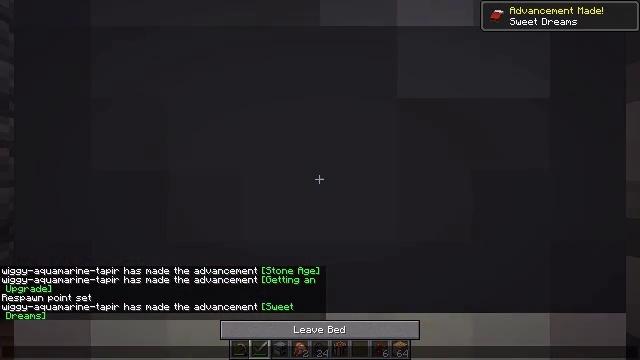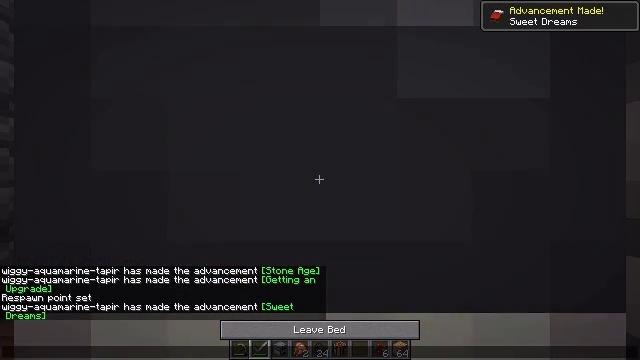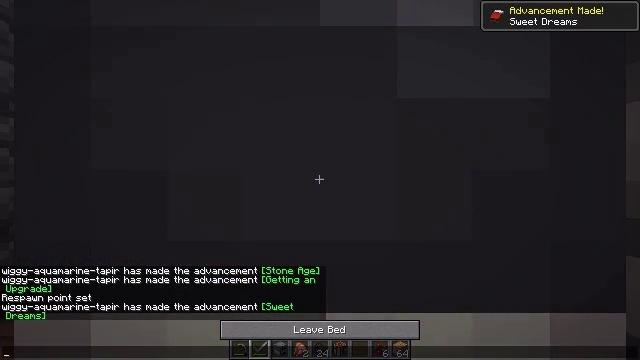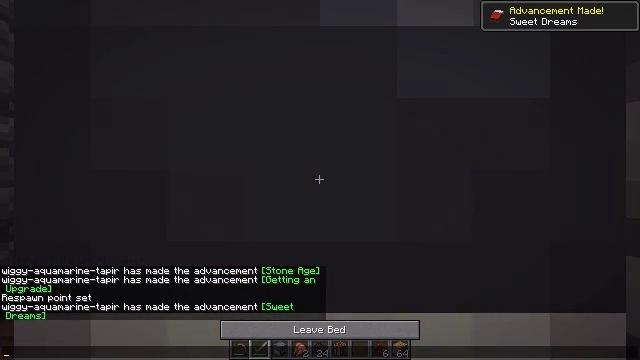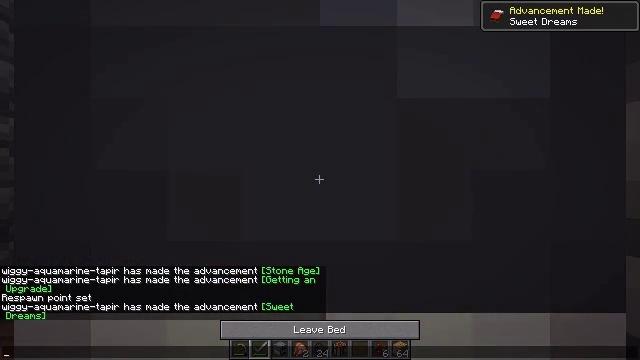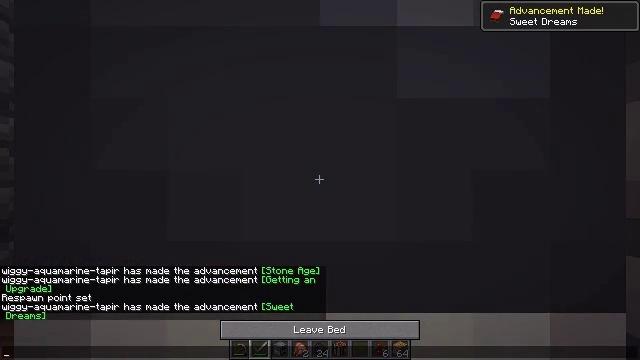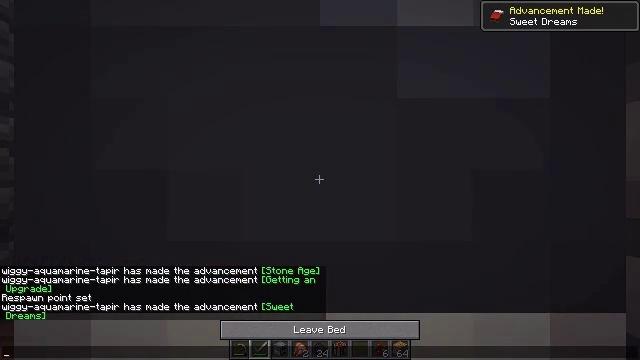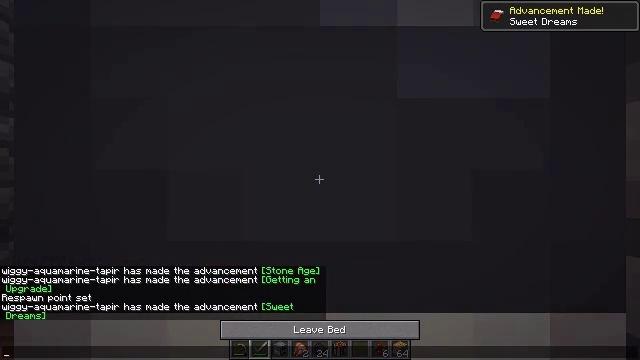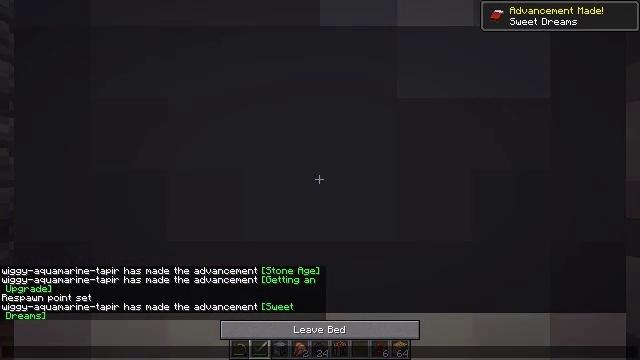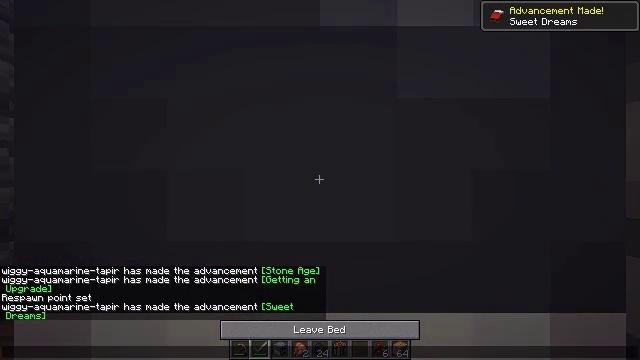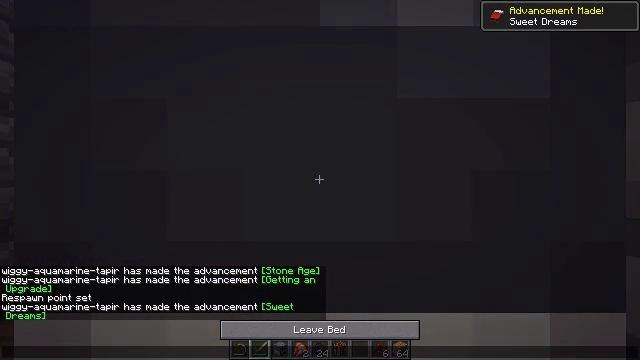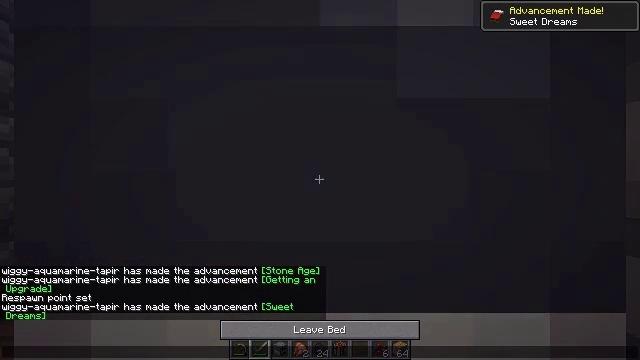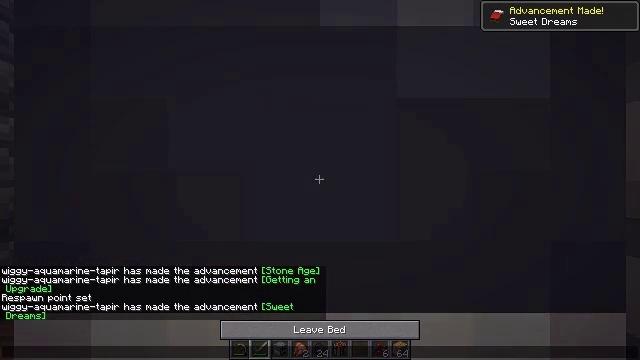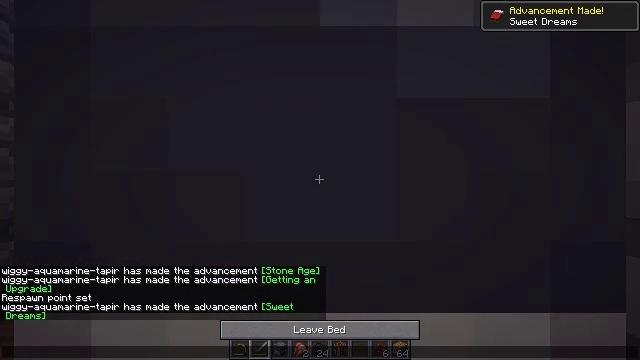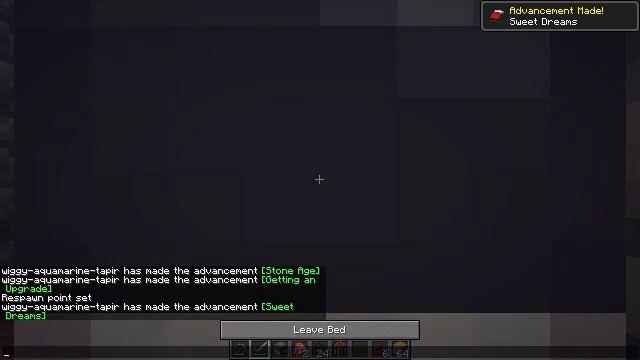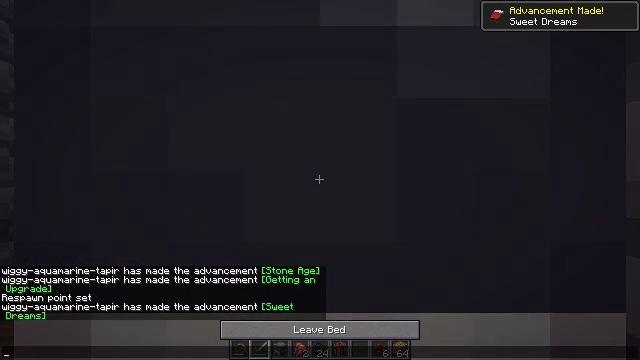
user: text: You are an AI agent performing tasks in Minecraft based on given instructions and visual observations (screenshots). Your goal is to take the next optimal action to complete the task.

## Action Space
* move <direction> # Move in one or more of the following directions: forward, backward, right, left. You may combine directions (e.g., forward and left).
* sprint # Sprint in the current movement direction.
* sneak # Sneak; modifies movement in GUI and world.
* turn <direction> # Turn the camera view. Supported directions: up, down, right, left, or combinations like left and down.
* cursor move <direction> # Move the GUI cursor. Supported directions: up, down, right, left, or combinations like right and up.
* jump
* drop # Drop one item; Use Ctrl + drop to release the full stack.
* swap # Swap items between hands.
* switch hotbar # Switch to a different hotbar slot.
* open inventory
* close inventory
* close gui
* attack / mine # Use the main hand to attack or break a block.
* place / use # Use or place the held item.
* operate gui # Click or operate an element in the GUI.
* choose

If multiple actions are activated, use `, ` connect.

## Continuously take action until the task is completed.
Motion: motion action
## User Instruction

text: Remove birch leaves from trees.
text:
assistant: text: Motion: no_op
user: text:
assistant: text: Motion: no_op
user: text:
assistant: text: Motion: no_op
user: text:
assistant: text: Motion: no_op
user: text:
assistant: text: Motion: no_op
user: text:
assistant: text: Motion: no_op
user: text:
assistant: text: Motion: no_op
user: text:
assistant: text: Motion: no_op
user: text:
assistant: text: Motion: no_op
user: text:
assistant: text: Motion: no_op
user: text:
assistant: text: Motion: no_op
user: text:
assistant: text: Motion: no_op
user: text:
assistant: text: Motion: no_op
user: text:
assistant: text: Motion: no_op
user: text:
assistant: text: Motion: no_op
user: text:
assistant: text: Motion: no_op
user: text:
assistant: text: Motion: no_op
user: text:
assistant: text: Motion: no_op
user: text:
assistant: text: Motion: no_op
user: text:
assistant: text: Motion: no_op
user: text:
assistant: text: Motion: no_op
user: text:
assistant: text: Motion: no_op
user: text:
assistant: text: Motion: no_op
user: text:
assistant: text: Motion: no_op
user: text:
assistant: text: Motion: no_op
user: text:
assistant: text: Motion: no_op
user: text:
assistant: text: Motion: no_op
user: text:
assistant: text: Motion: no_op
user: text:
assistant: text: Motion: no_op
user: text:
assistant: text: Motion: no_op